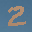
Label: 2